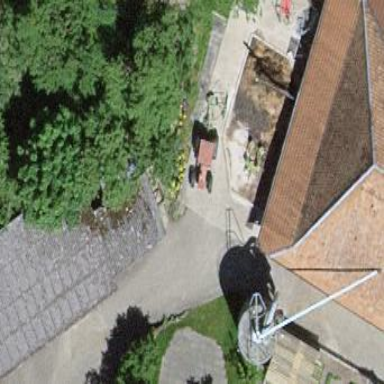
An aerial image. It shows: Shed building.